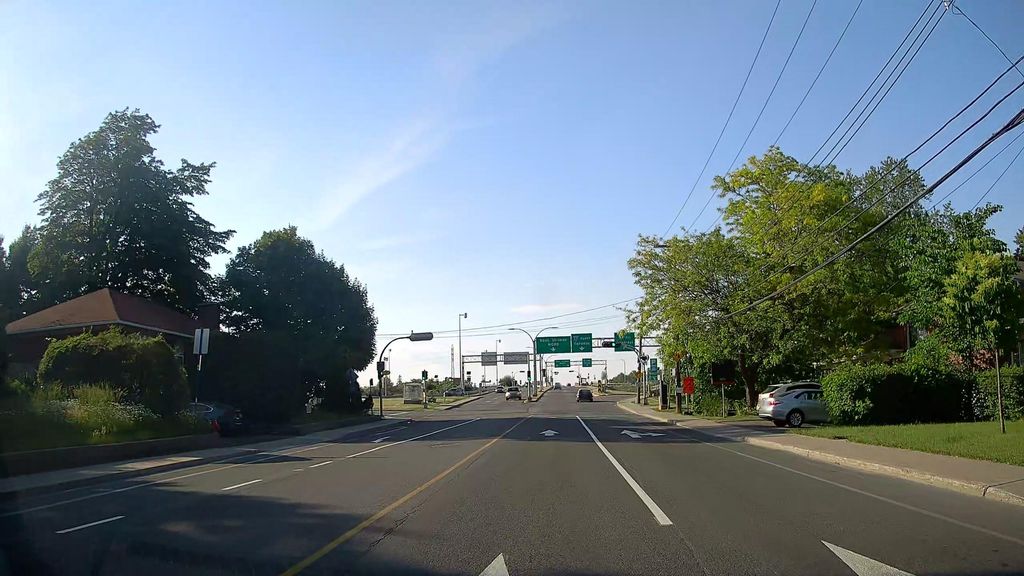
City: montreal